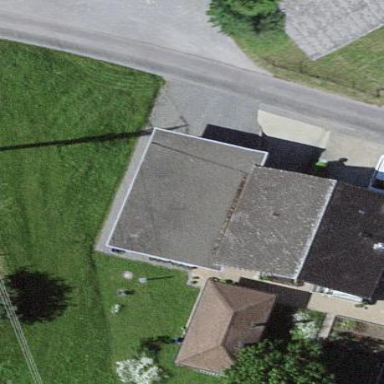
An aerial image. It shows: Garage building.